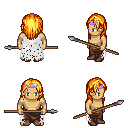
a pixel art fantasy rpg character, male body template, human, tanned skin, white tattered cape, robe skirt, light blonde long hairstyle, purple tiara, brown shoes, spear, four views (front, back, left, right), 2x2 character sprite sheet, small pixel art, hard edges, no anti-aliasing